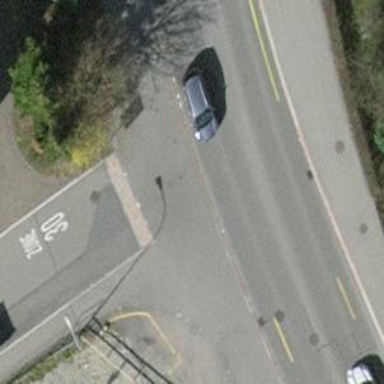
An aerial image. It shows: Unmarked road crossing.